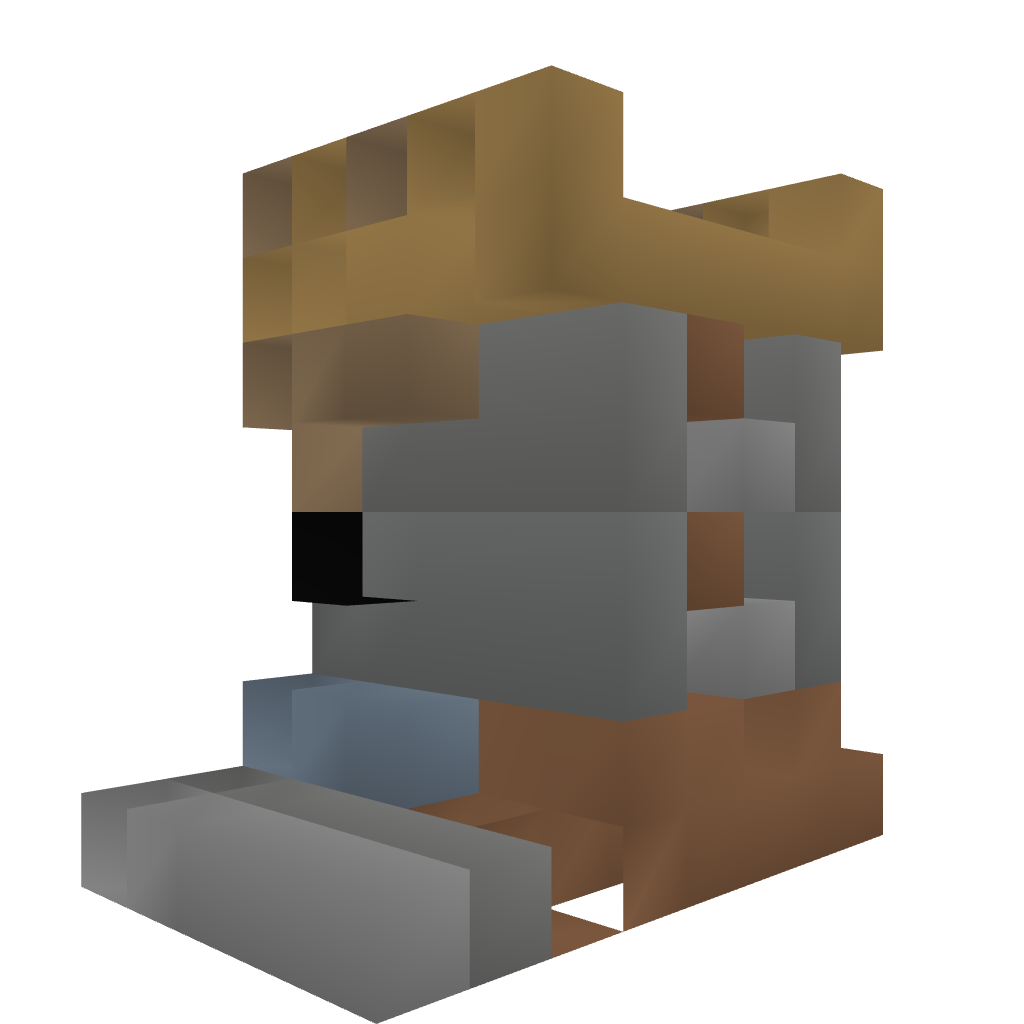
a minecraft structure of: Wall: Segment